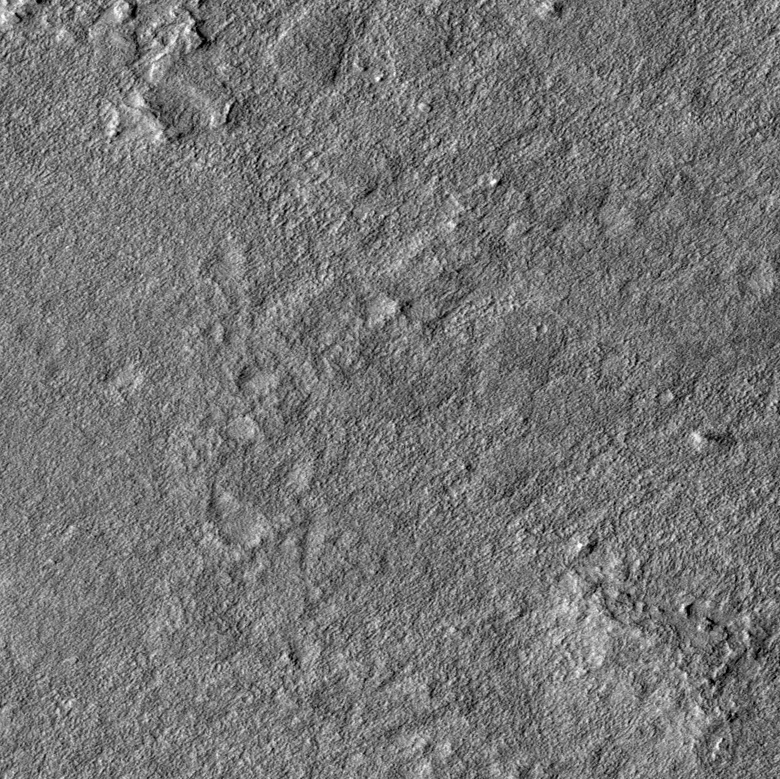
Label: dustdevil